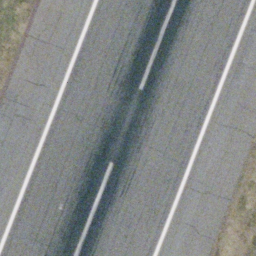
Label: runway